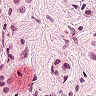
Metastatic tissue present: yes